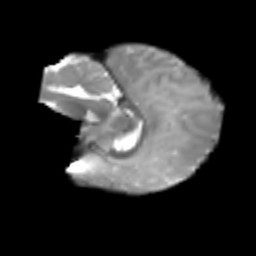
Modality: T2w
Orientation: sagittal
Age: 7
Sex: female
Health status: healthy